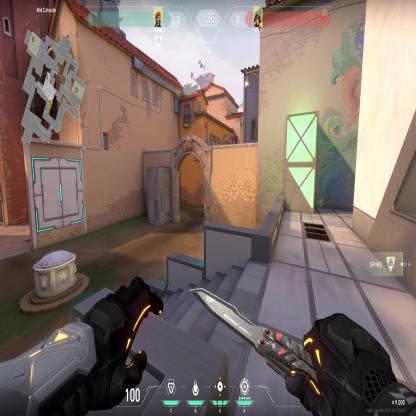
Label: enemy